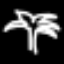
Label: palm tree